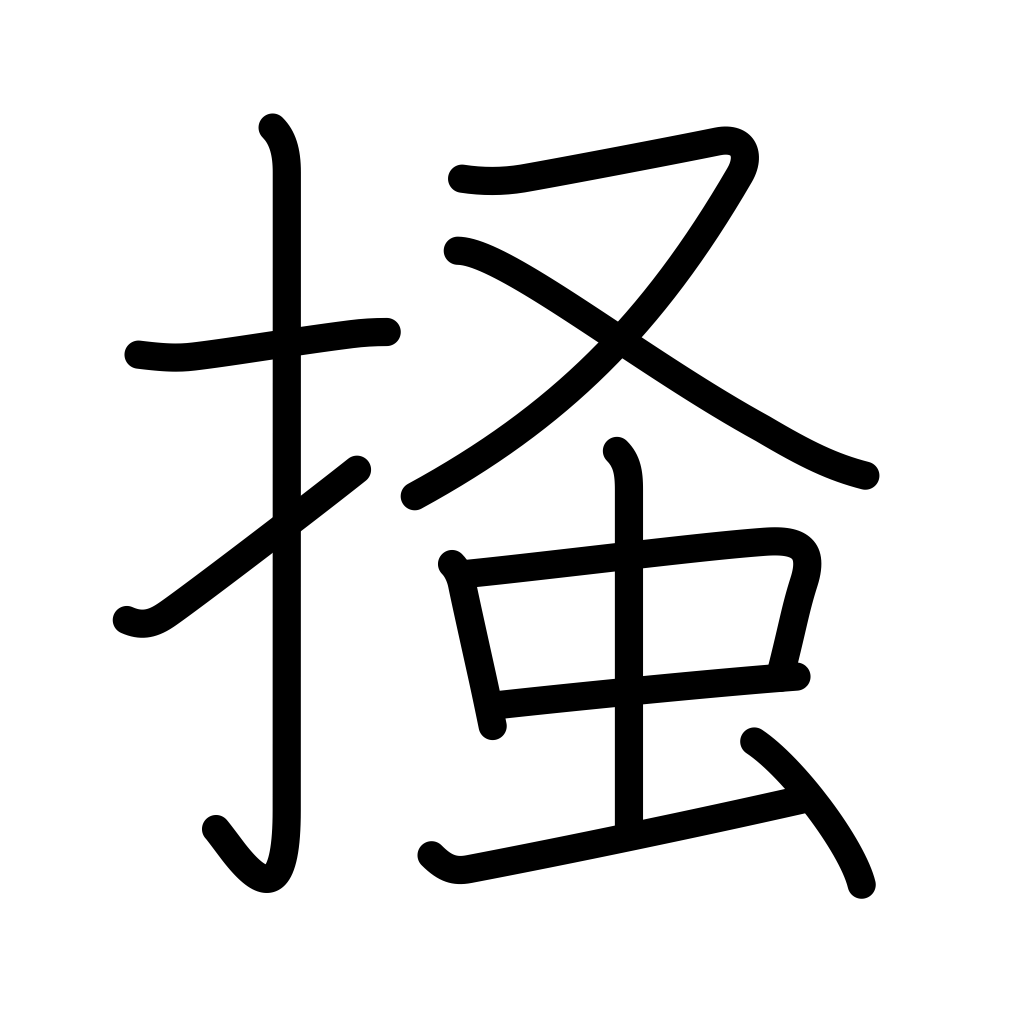
Meaning: scratch, rake, comb, paddle, behead